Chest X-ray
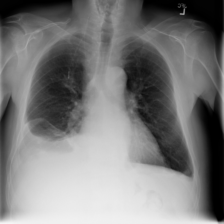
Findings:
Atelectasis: positive
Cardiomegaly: negative
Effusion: negative
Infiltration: negative
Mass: negative
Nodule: negative
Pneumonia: negative
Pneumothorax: negative
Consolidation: negative
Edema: negative
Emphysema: negative
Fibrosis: negative
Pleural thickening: negative
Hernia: negative